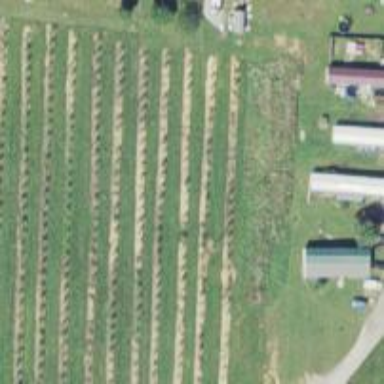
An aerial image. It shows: Orchard.